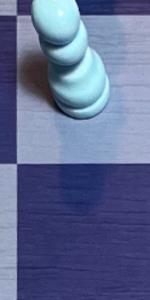
Label: Empty